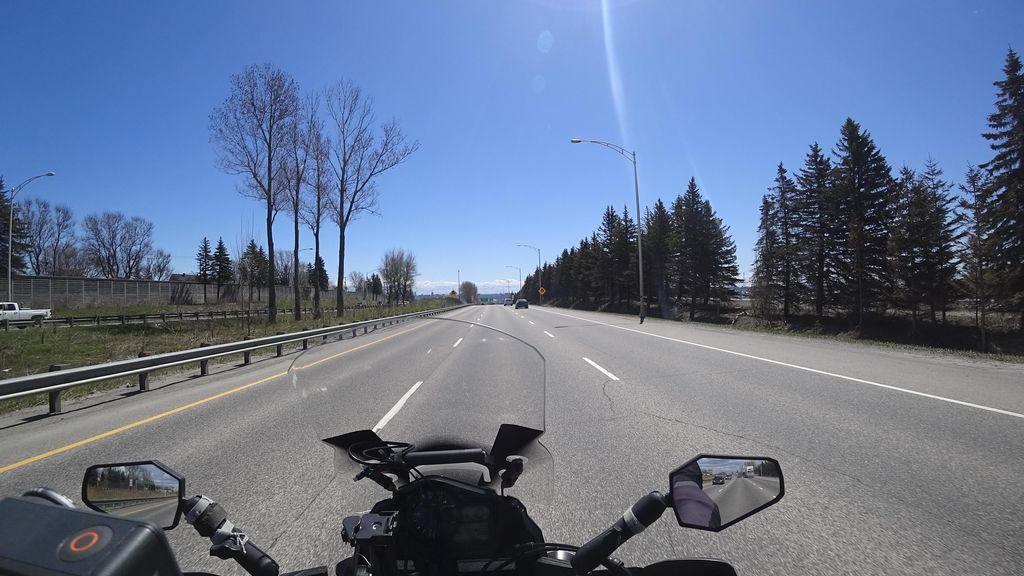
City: quebec_city